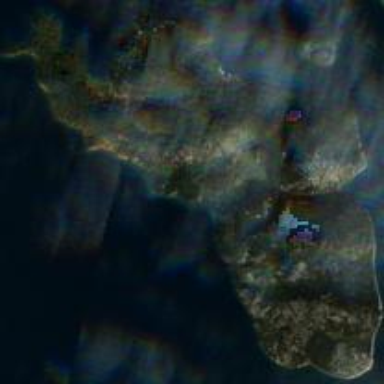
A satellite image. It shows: Island with natural coastline.